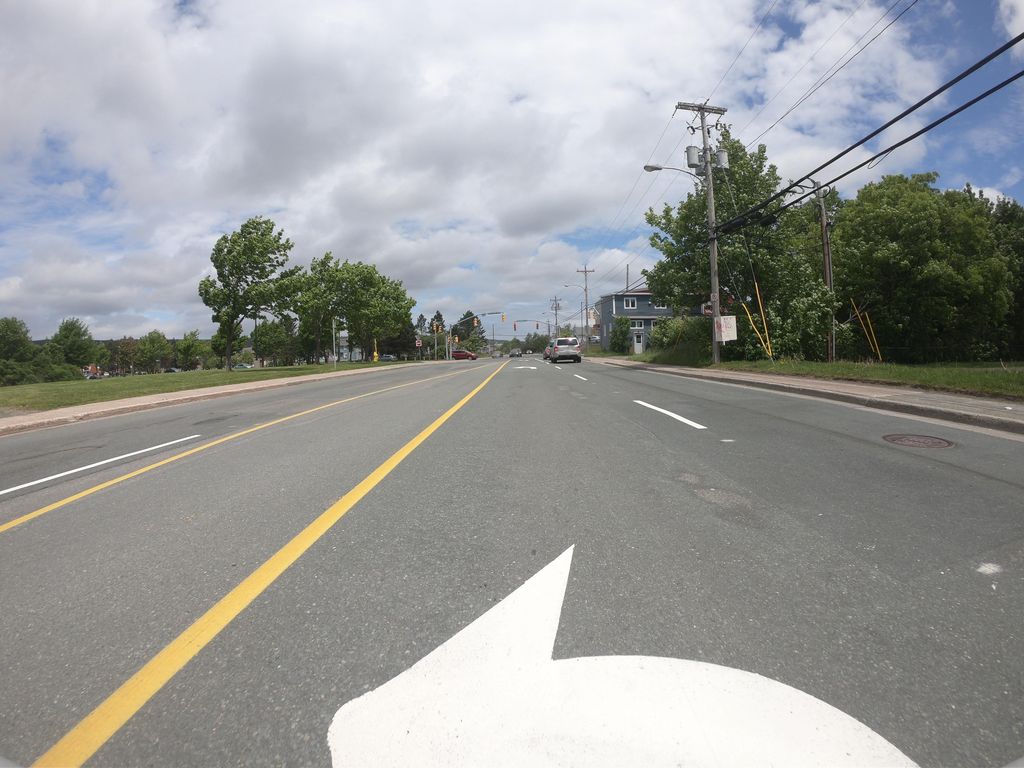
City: st_johns